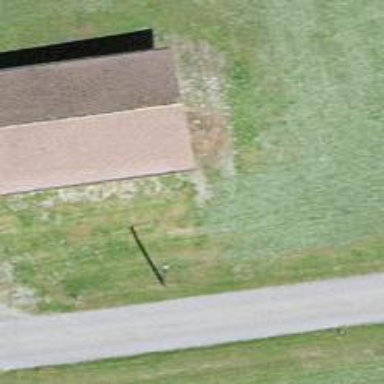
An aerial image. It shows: Shed building.